Interaction volume radius: 10 \u00c5
Interaction volume height: 10 \u00c5
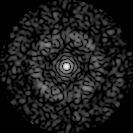
Disorder parameter: 0.8003